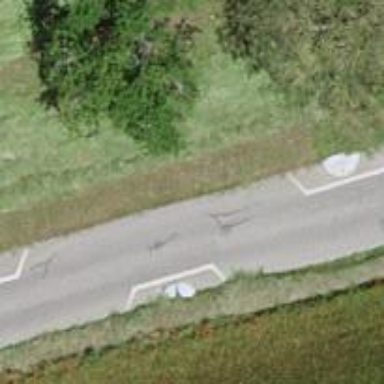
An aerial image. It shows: Traffic calming feature called choker.